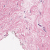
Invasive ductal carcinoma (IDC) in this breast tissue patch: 0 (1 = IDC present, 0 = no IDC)